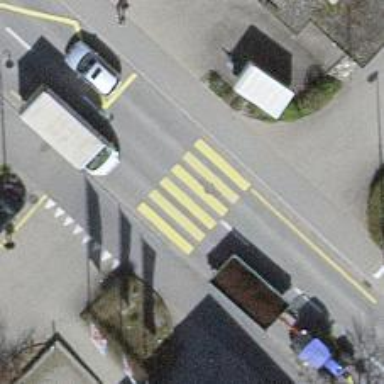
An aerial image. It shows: Footway with zebra crossing.